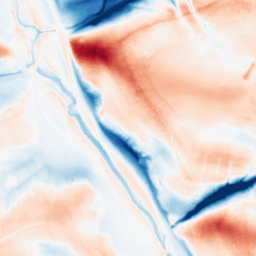
Category: classical
Decomposition family: gaussian_anisotropic
Decomposition parameters: sigma_x: 2
sigma_y: 20
Upsampling method: quadratic
Upsampling parameters: scale: 2
Upsampling scale: 2